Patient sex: M
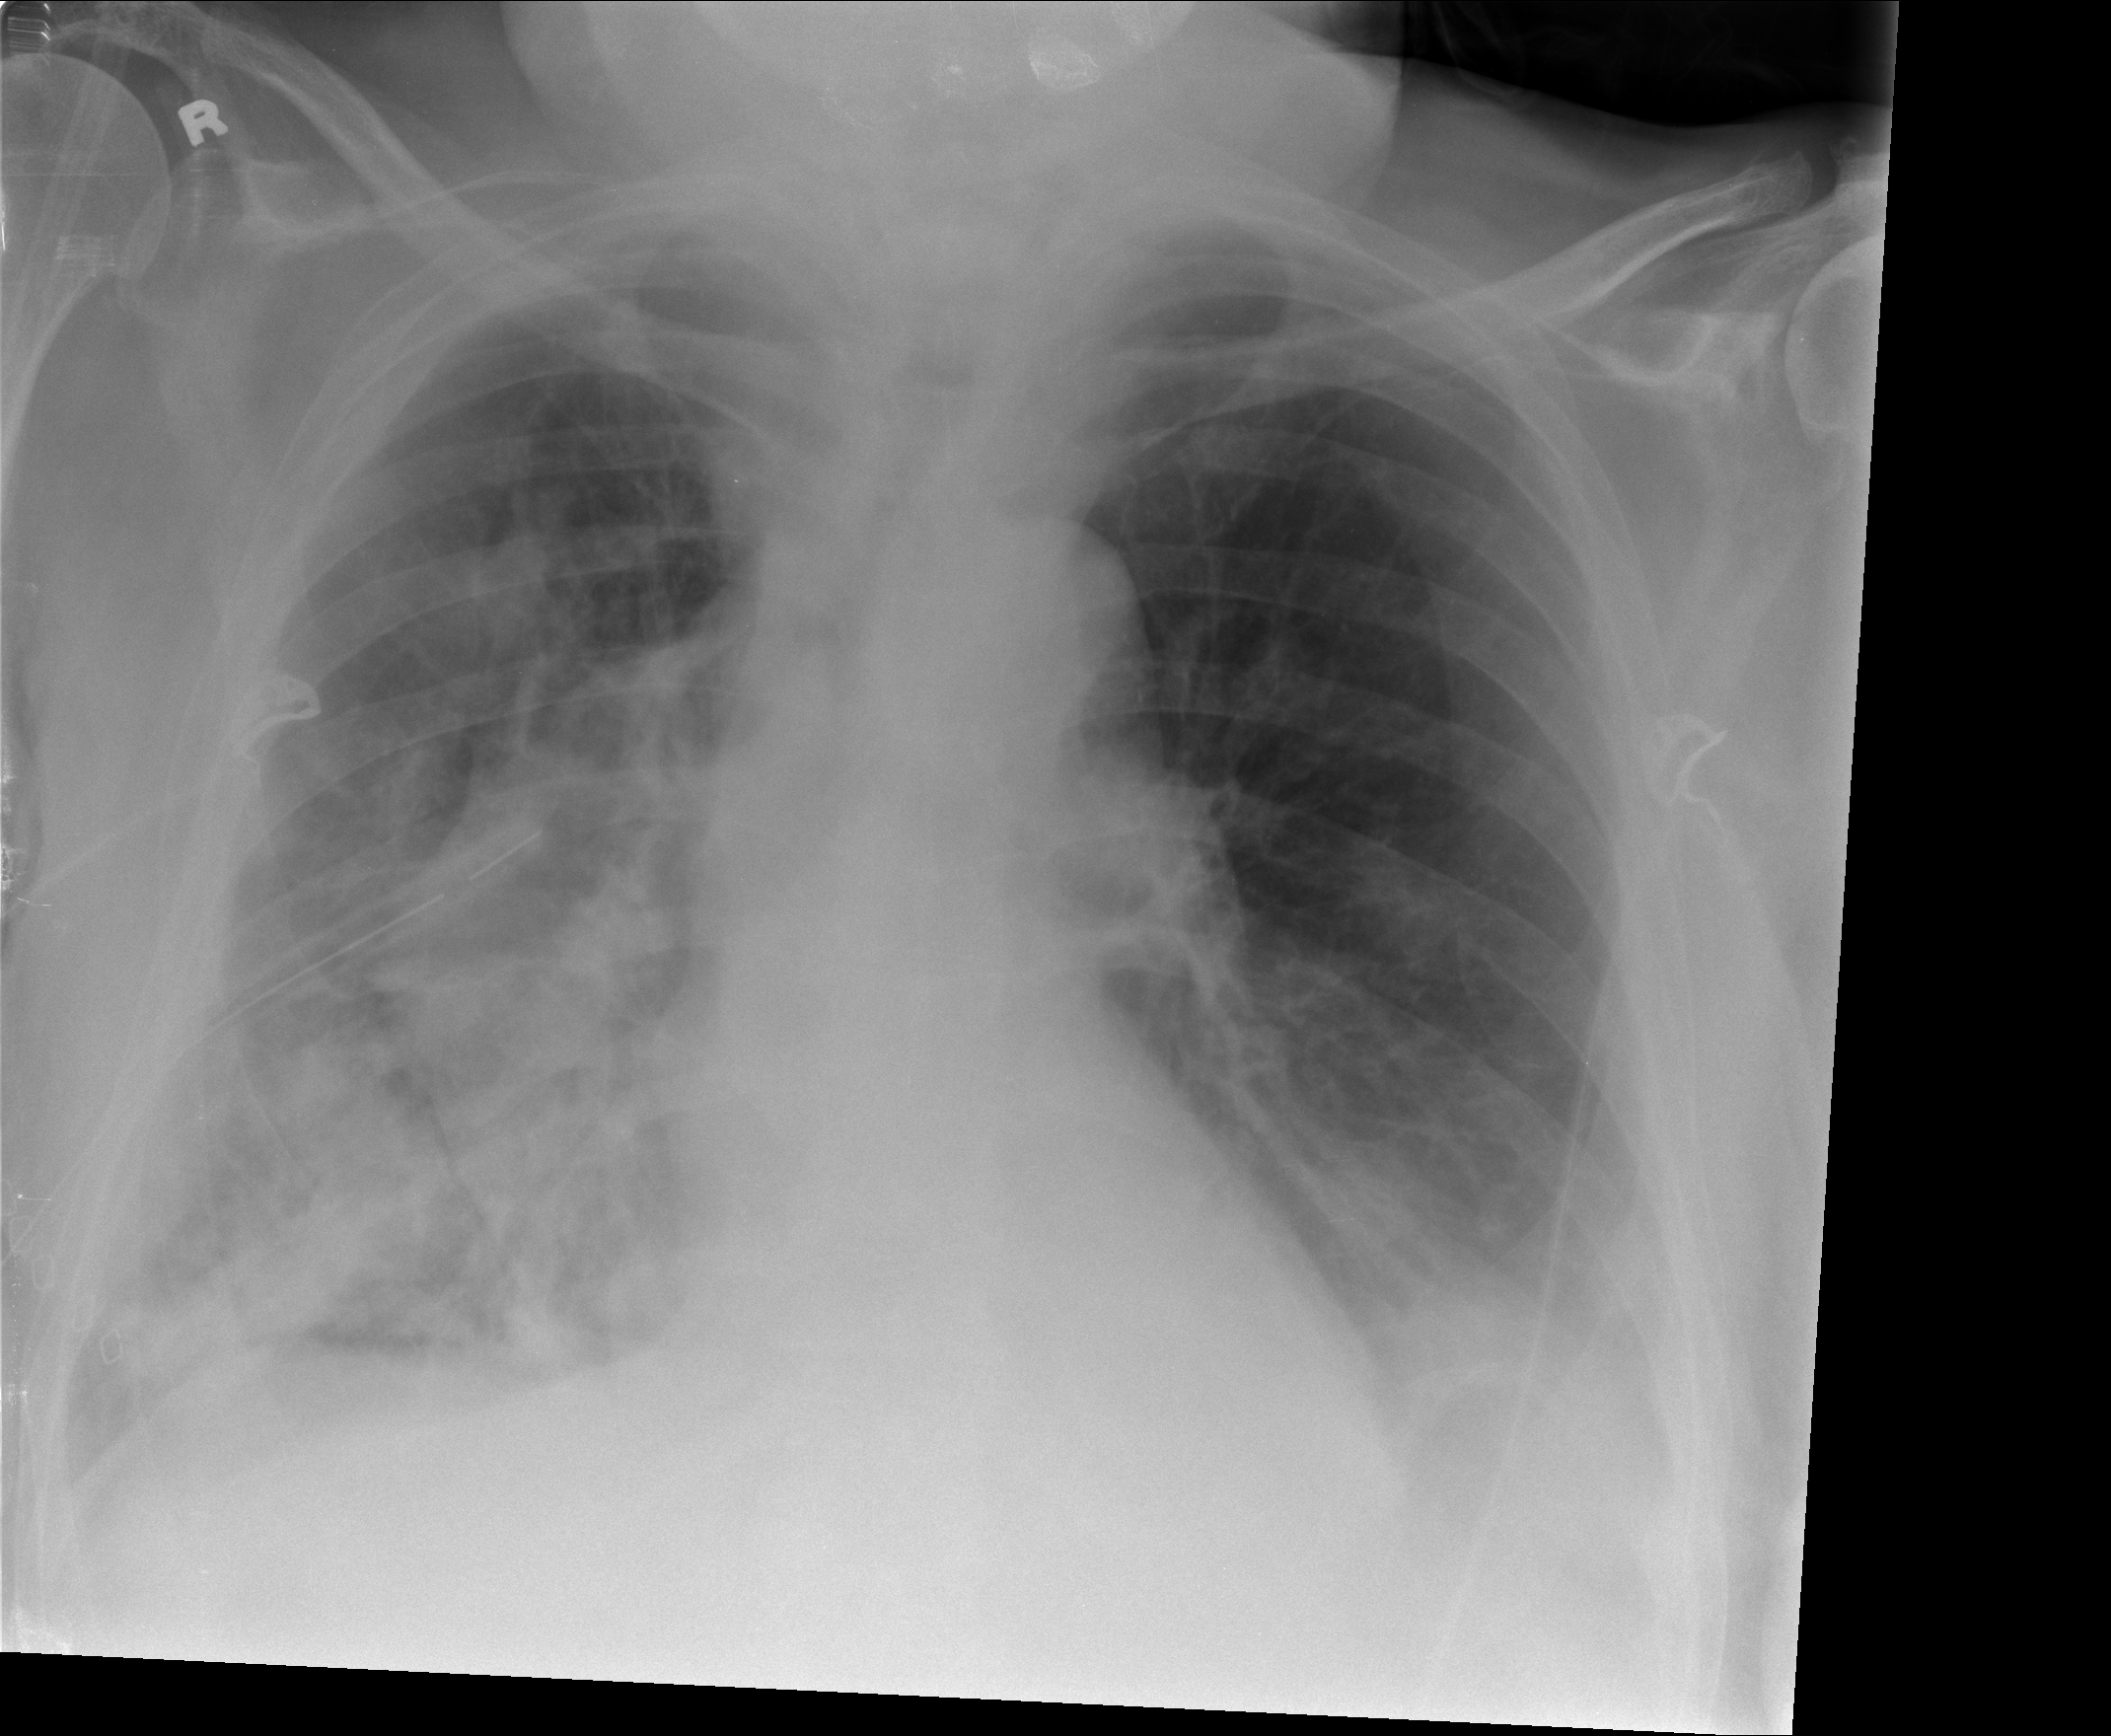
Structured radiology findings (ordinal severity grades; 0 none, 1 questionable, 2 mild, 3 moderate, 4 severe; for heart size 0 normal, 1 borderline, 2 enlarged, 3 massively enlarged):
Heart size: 0
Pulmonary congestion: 0
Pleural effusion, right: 0
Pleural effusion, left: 2
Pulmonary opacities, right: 3
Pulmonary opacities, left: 0
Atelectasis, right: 3
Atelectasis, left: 2